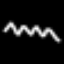
Label: squiggle